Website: apple
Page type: cross-sells
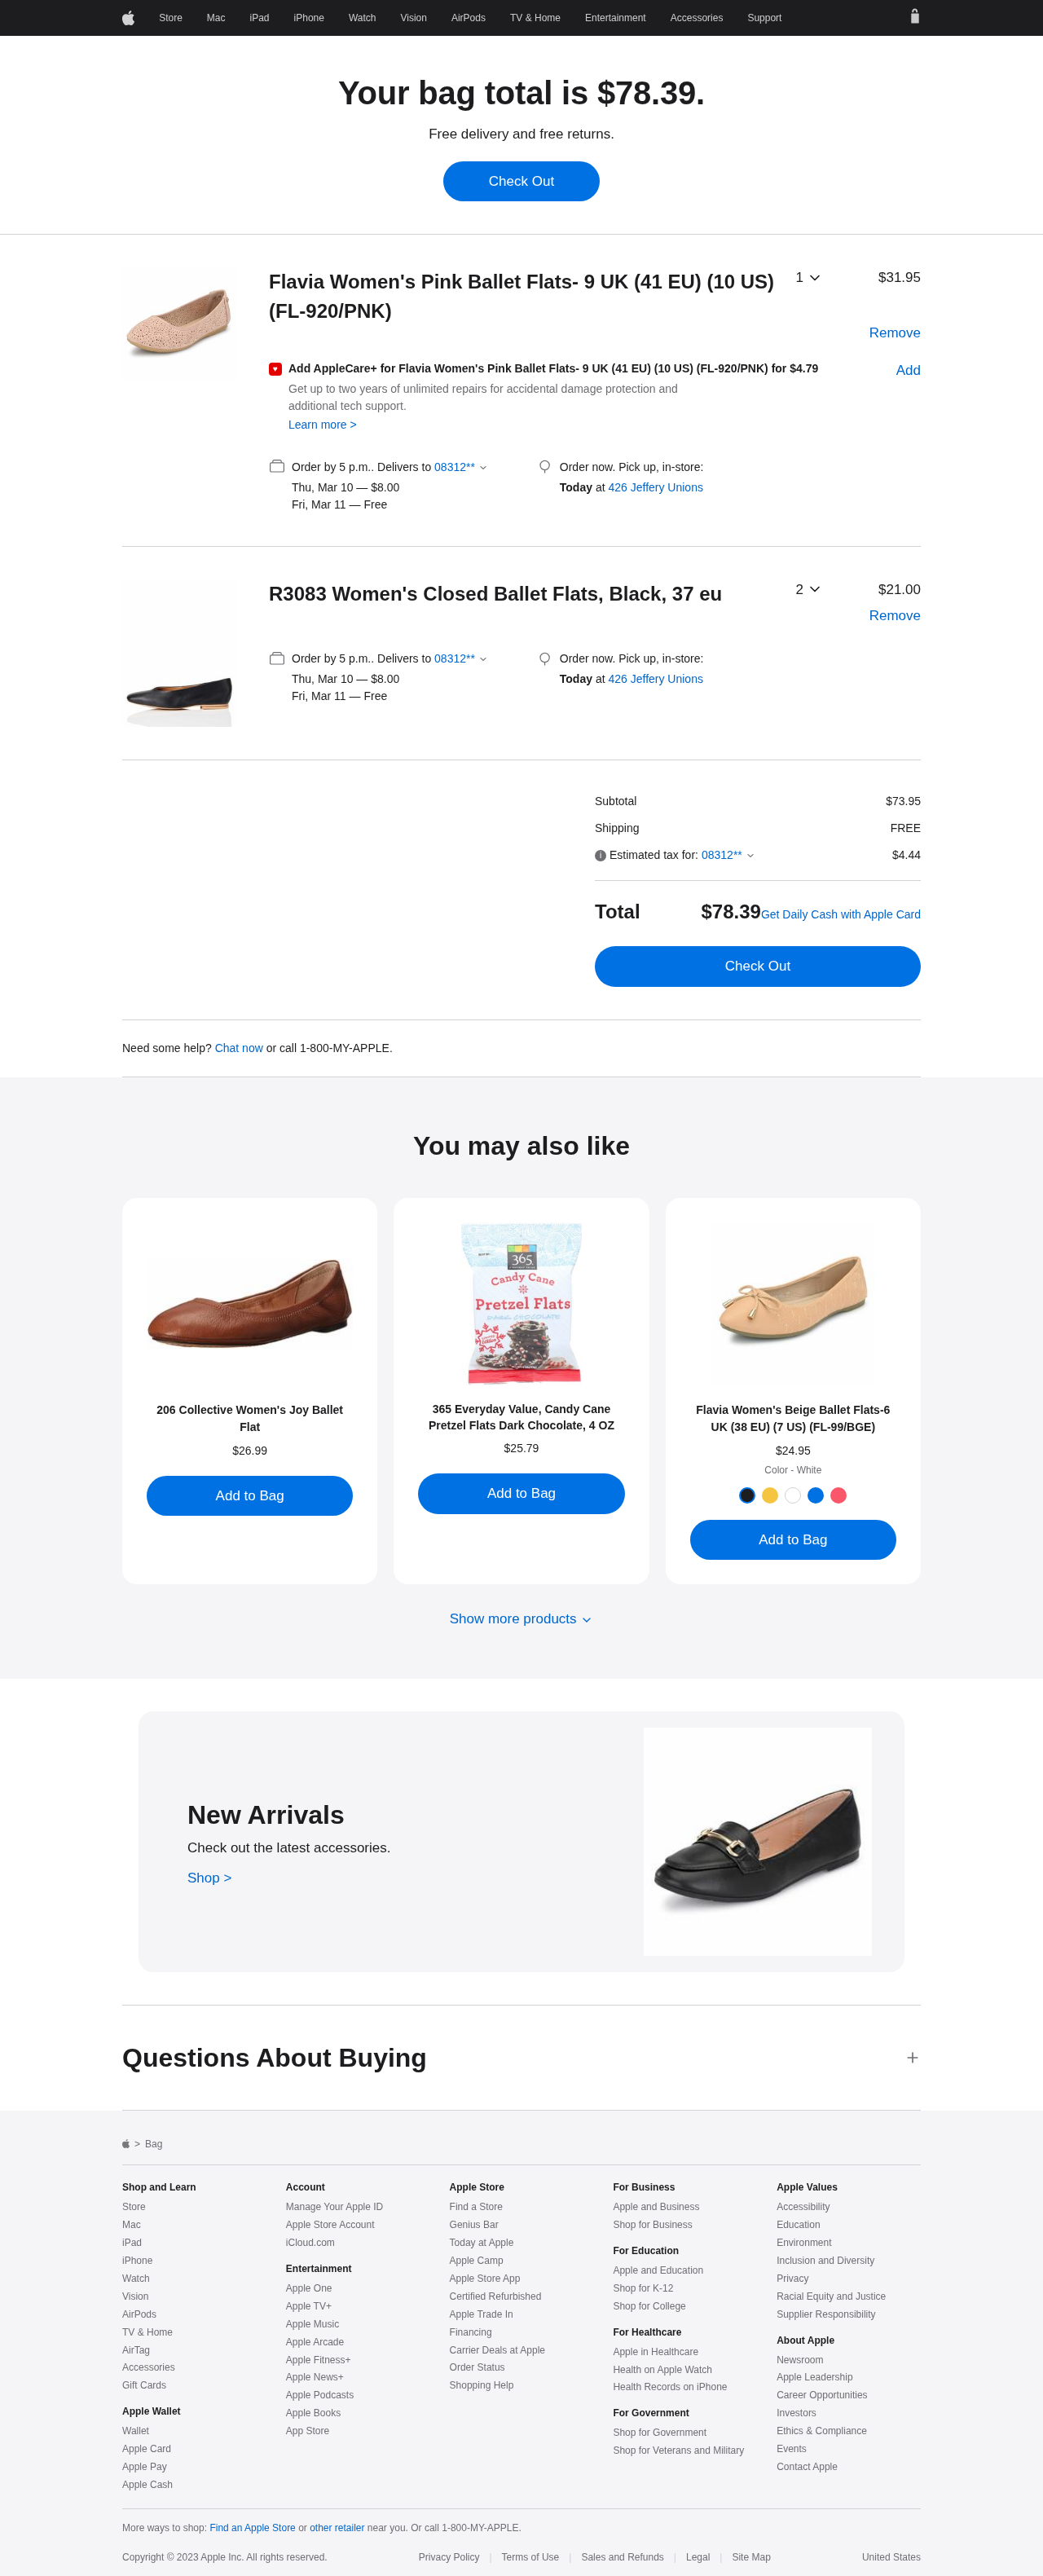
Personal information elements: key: PII_LOCATION1_STREET
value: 426 Jeffery Unions
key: PII_POSTCODE
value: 08312
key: PII_POSTCODE_FULL
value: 08312
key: PII_POSTCODE_NUMERIC
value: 8312
Product elements: key: PRODUCT1_NAME
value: Flavia Women's Pink Ballet Flats- 9 UK (41 EU) (10 US) (FL-920/PNK)
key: PRODUCT1_PRICE
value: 31.95
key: PRODUCT1_QUANTITY
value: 1
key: PRODUCT2_NAME
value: R3083 Women's Closed Ballet Flats, Black, 37 eu
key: PRODUCT2_PRICE
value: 21
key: PRODUCT2_QUANTITY
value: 2
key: PRODUCT3_NAME
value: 206 Collective Women's Joy Ballet Flat
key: PRODUCT3_PRICE
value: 26.99
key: PRODUCT4_NAME
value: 365 Everyday Value, Candy Cane Pretzel Flats Dark Chocolate, 4 OZ
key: PRODUCT4_PRICE
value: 25.79
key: PRODUCT5_NAME
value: Flavia Women's Beige Ballet Flats-6 UK (38 EU) (7 US) (FL-99/BGE)
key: PRODUCT5_PRICE
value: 24.95
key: PRODUCT1_NAME2
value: Flavia Women's Pink Ballet Flats- 9 UK (41 EU) (10 US) (FL-920/PNK)
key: PRODUCT1_APPLECARE_PRICE
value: $4.79
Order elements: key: ORDER_TOTAL
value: $78.39
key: ORDER_DELIVERY_DATE
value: Thu, Mar 10
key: ORDER_DELIVERY_DATE2
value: Fri, Mar 11
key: ORDER_DELIVERY_DATE3
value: Thu, Mar 10
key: ORDER_DELIVERY_DATE4
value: Fri, Mar 11
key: ORDER_SUBTOTAL
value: $73.95
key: ORDER_SHIPPING_COST
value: FREE
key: ORDER_TAX
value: $4.44
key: ORDER_TOTAL2
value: $78.39